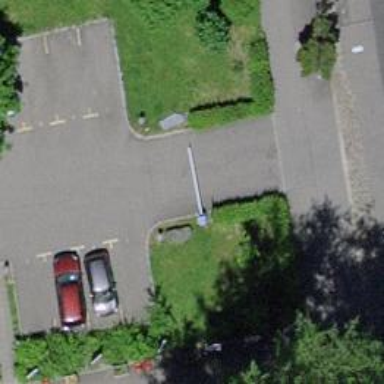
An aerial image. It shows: Lift gate barrier.